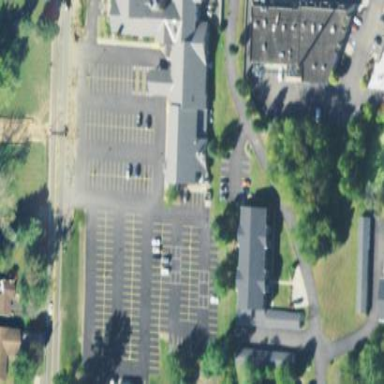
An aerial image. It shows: Parking area with surface.